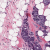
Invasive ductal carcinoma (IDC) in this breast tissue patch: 1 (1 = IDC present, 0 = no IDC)